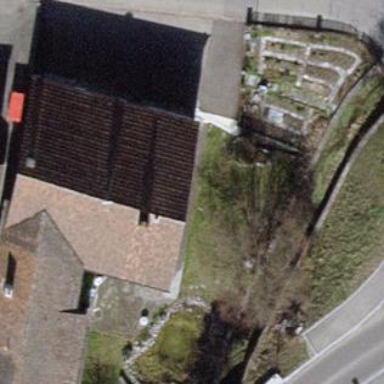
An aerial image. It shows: Gabled roof house.